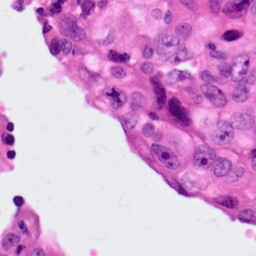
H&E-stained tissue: Lung